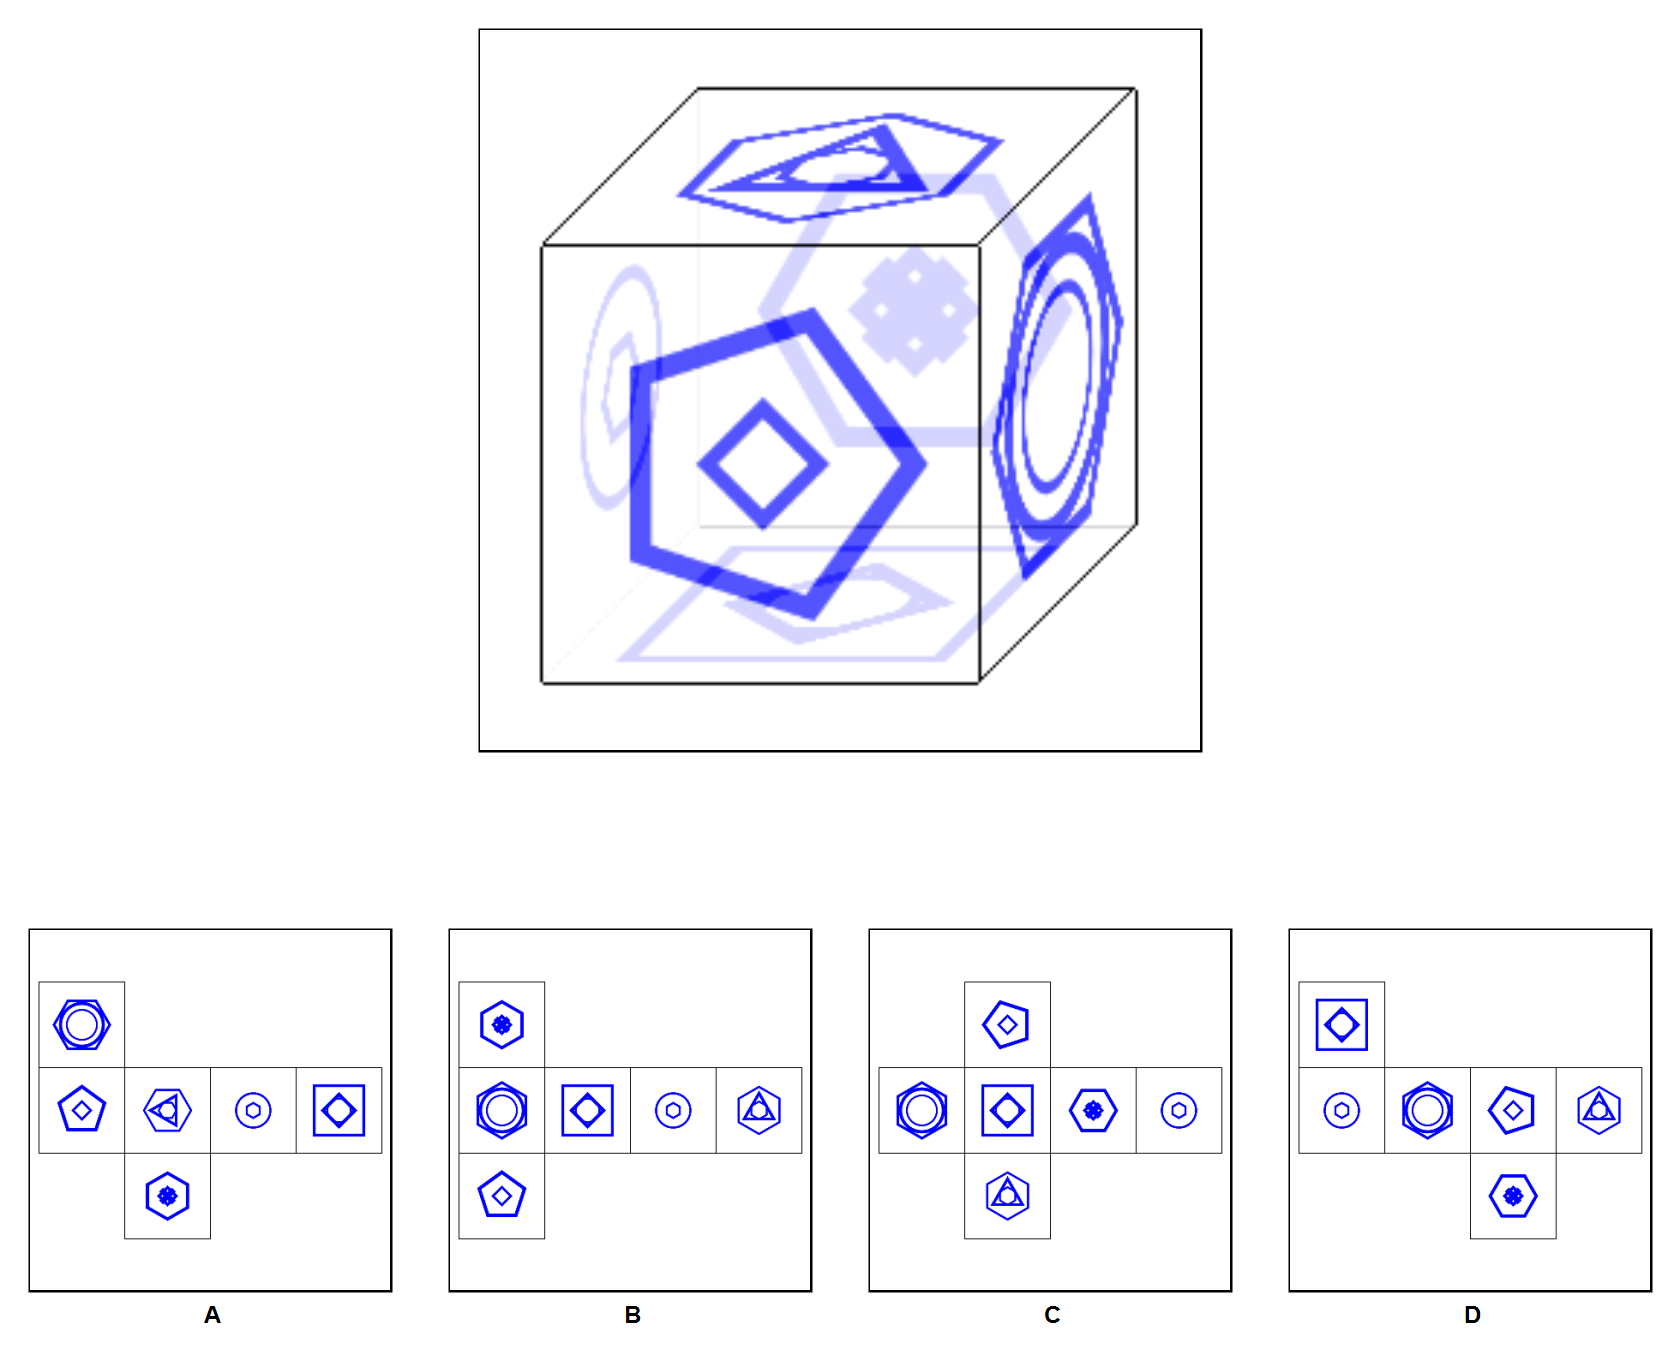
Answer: B